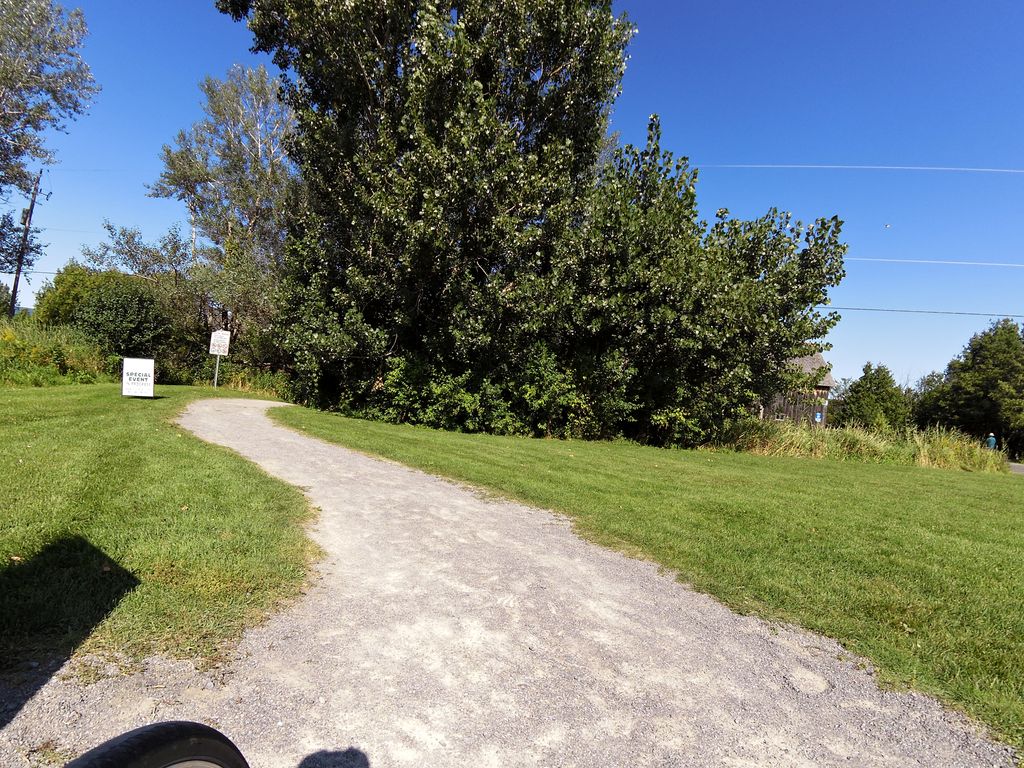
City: ottawa-gatineau